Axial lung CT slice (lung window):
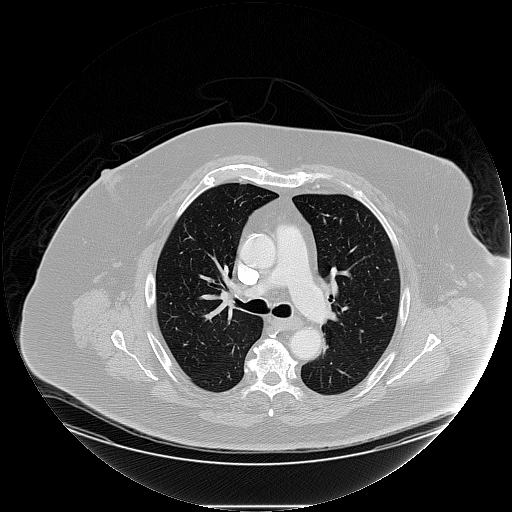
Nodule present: no